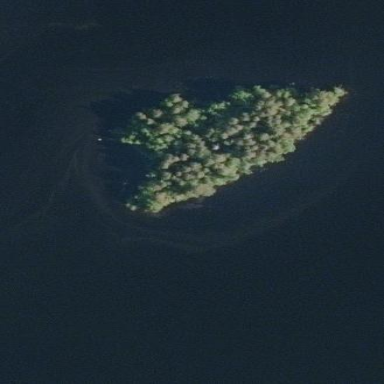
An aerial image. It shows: Island.